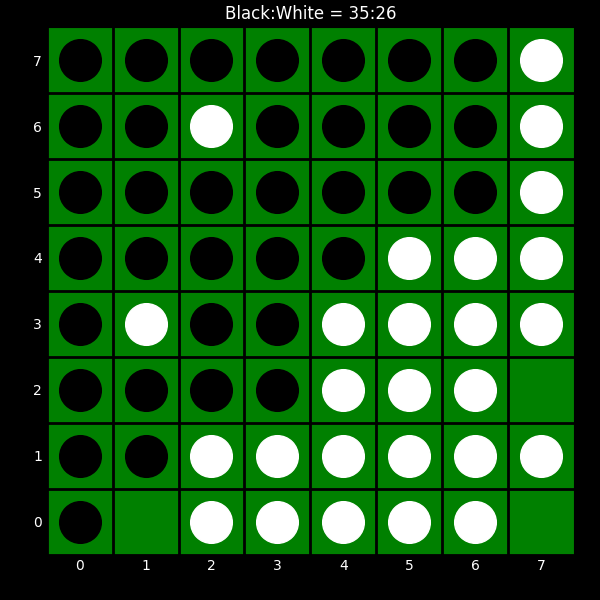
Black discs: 35
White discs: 26